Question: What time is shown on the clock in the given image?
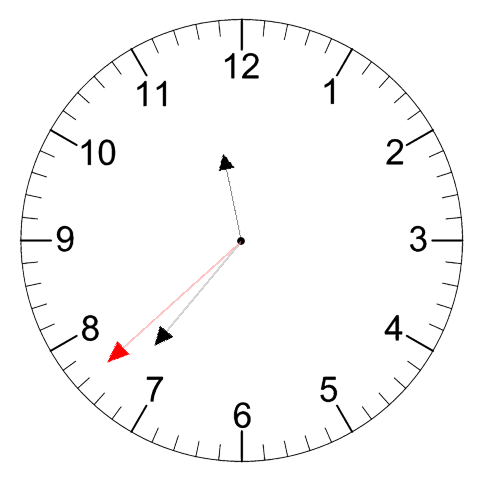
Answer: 11:36:38